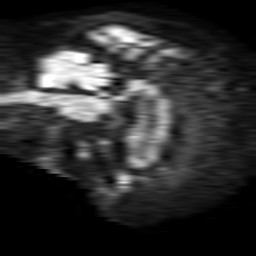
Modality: TRACE
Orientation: sagittal
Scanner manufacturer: philips
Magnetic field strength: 1.5 T
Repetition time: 3.403 s
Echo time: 0.06922 s